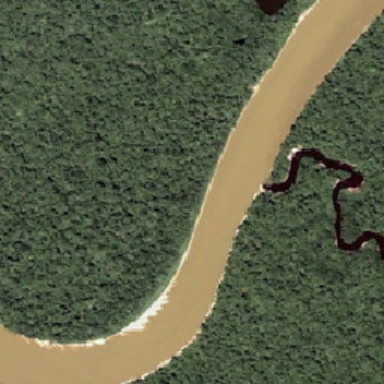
This is a curved river with many trees .